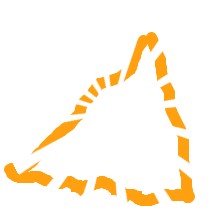
Shape: triangle